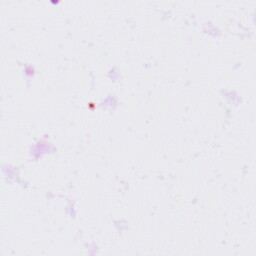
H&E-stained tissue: Lung